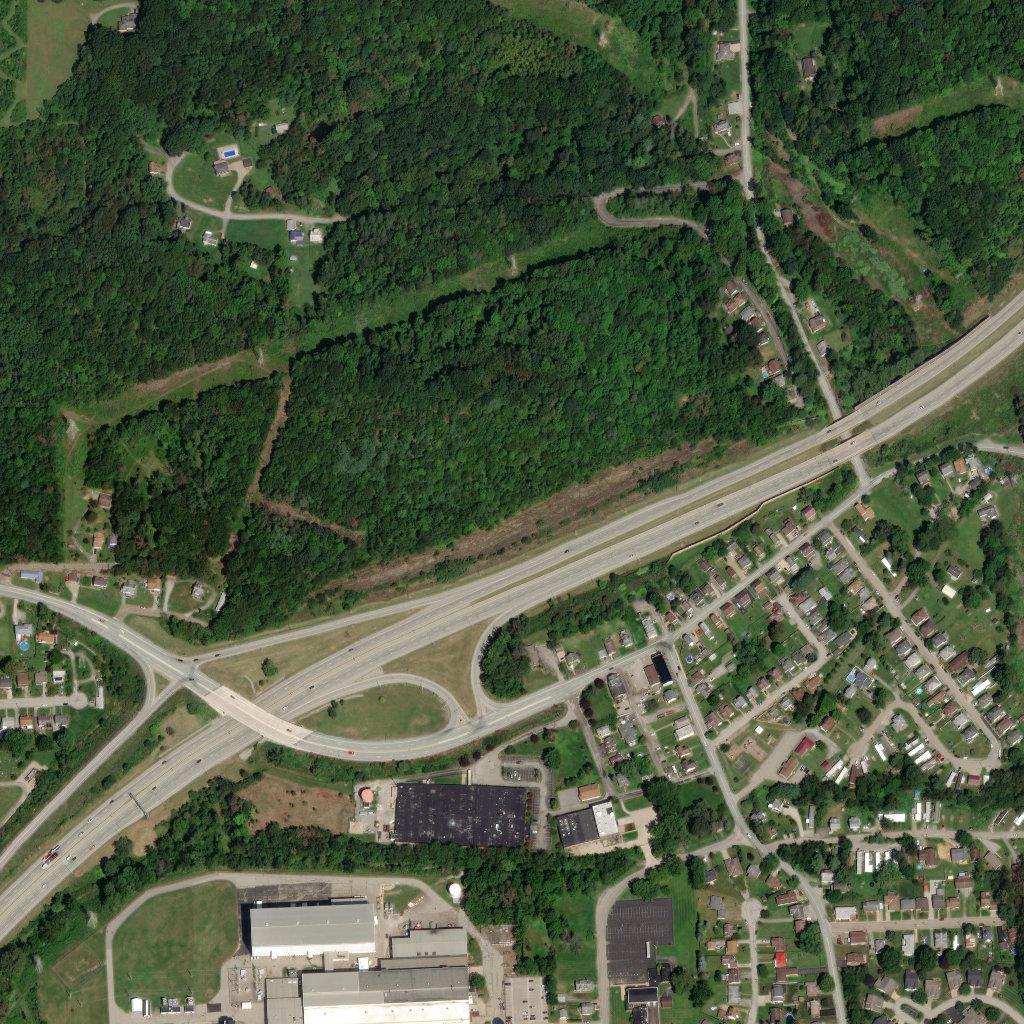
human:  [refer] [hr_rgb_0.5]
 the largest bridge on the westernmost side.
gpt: <box>[[20, 66, 29, 73, 0]]</box>